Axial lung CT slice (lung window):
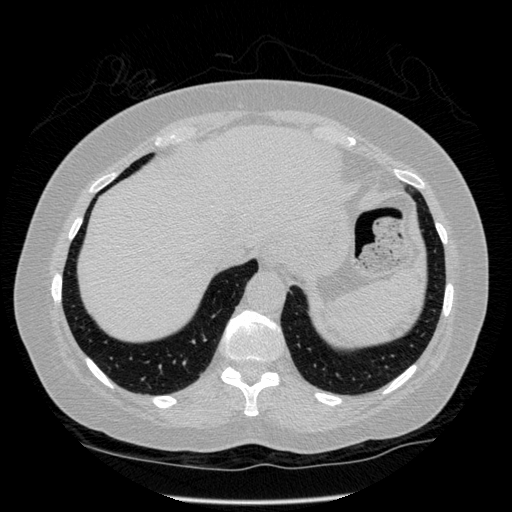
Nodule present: no